Question: What is the value of the measurement in the image?
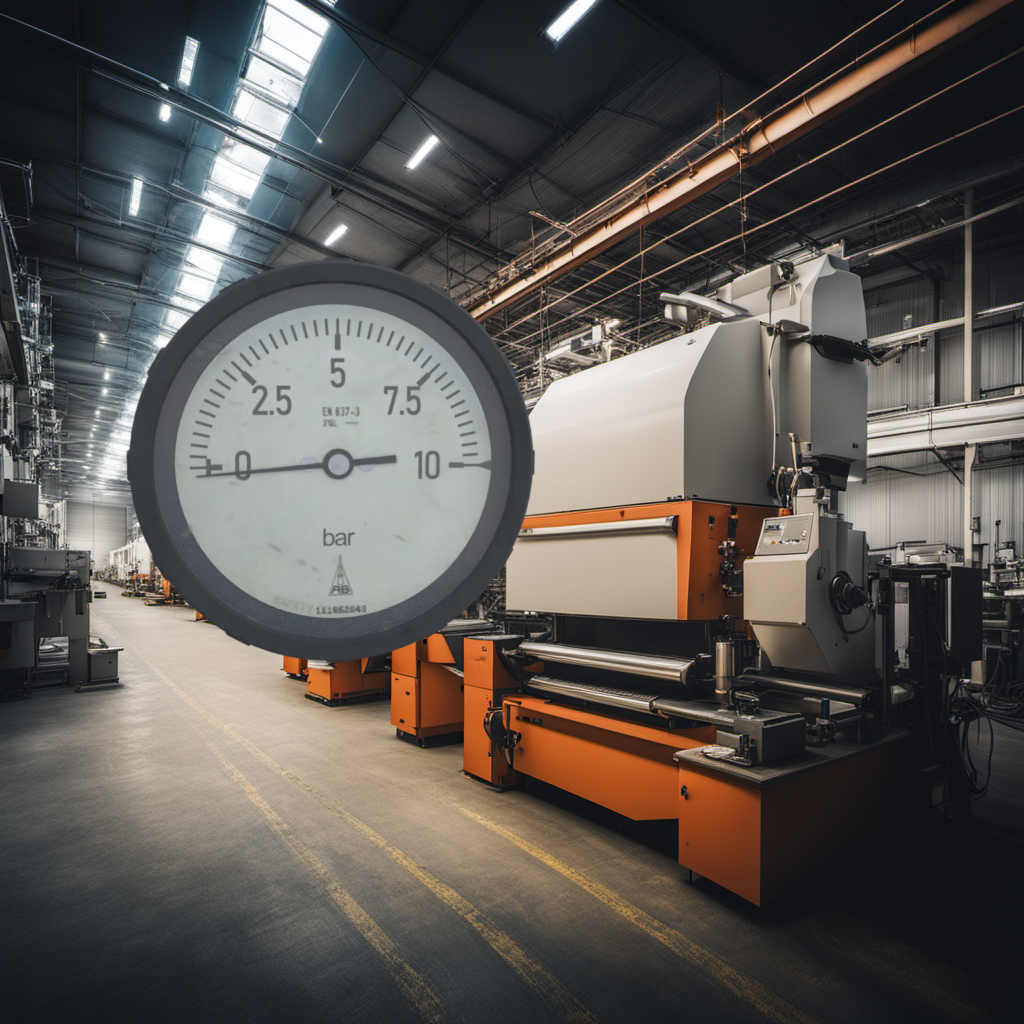
Answer: The result is 0
Question: What is the reading range of the measurement in the image?
Answer: The range is from 0 to 10
Question: What is the minimum and maximum value of the measurement shown in the image?
Answer: The minimum value is 0 and the maximum value is 10